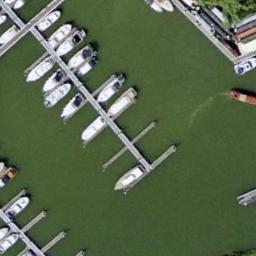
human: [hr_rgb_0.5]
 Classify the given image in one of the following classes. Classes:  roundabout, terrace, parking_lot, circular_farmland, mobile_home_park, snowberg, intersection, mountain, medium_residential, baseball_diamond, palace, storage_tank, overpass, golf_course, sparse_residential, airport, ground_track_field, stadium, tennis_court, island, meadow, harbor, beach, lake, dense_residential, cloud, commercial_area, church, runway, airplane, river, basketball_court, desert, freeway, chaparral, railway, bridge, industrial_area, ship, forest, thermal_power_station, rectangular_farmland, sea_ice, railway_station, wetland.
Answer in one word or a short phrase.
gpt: harbor